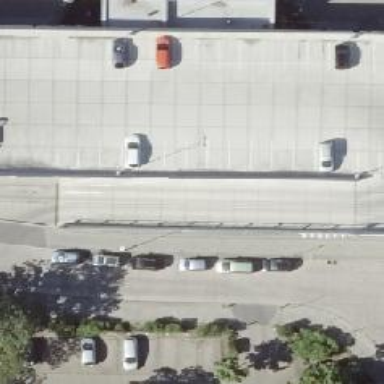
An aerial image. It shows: Rooftop parking area.